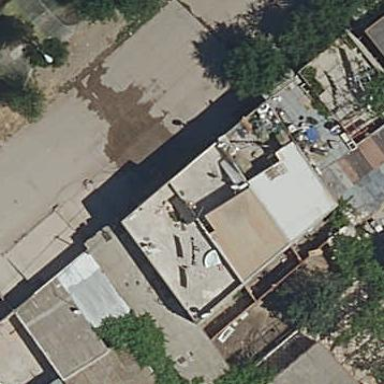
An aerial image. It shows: Residential building.